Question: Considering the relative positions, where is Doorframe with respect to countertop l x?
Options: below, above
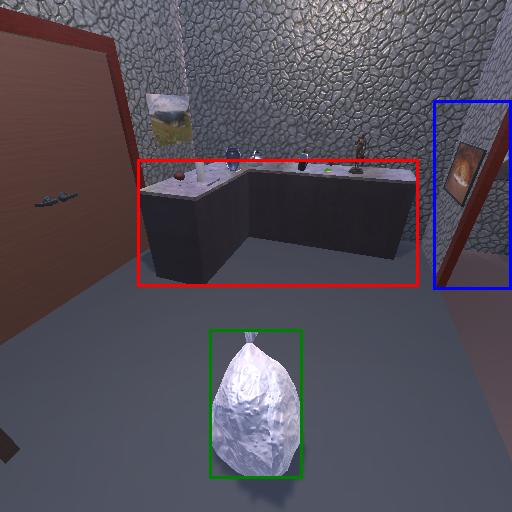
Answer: below